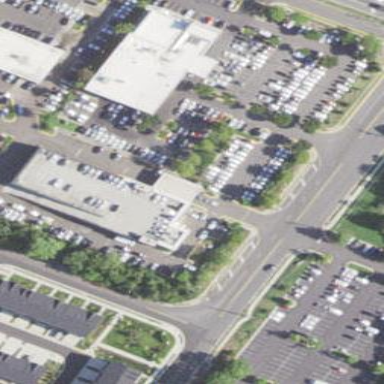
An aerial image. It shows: Car repair shop located in building.